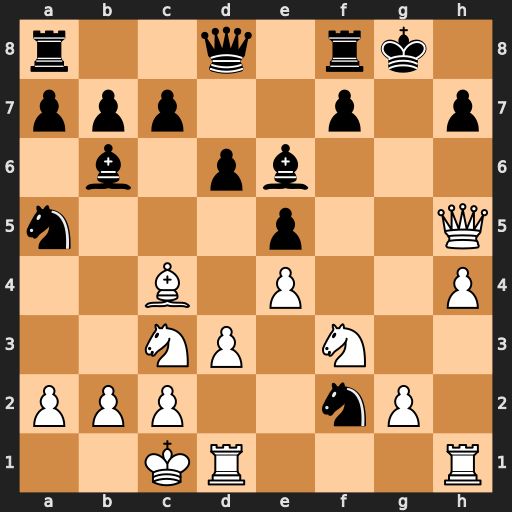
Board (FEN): r2q1rk1/ppp2p1p/1b1pb3/n3p2Q/2B1P2P/2NP1N2/PPP2nP1/2KR3R
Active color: w
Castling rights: -
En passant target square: -
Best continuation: Ng5